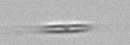
Label: Cylindrotheca